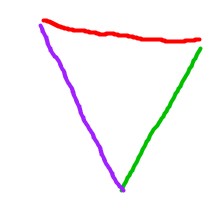
Shape: triangle